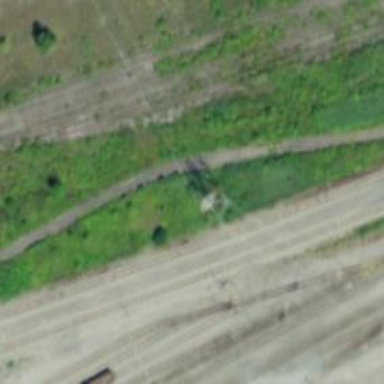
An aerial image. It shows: Abandoned railway.